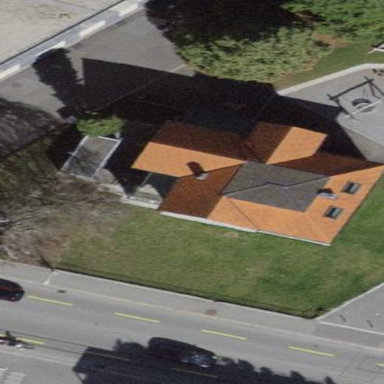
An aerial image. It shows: Service building with mansard roof.